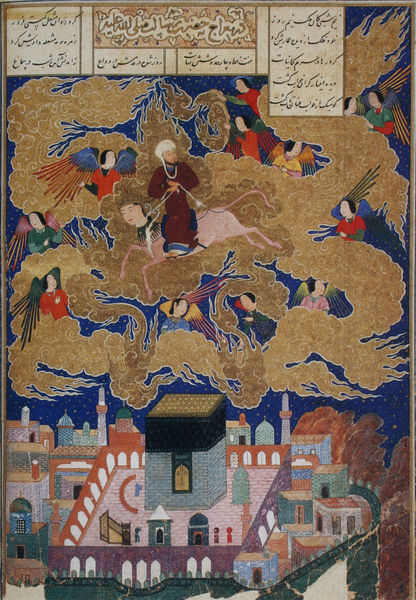
Titel: Das Mi´raj des Propheten
Künstler: (nicht gesichert)
Standort: London
Institution: British Library
Schlagwörter: blau, feuer, flügel, himmel, kopf, mann, wolken, bäume, gelb, grün, menschen, ocker, stadt, braun, bunt, fenster, grau, männer, orange, schwarz, tür, türkis, weiss, anlage, dach, gebäude, haus, rot, schloss, tier, wolke, muster, architektur, band, geschichte, samt, stein, häuser, gitter, kirche, figur, gold, blatt, rosa, pferd, reiter, rund, turm, engel, garten, reiten, ritt, schweif, japan, schrift, türen, dorf, dächer, mauer, dunkelgrün, violett, hof, vogelperspektive, geländer, schriftzeichen, tor, zinnen, aufsicht, punkte, buch, burg, kloster, moschee, orient, orientalisch, türme, palast, flug, festung, asien, sterne, sternenhimmel, seite, illustration, text, schach, arkaden, würfel, buchseite, chinesisch, arabisch, reh, kentaur, mischwesen, sage, mittelalter, fabelwesen, kentaurin, etagen, geschosse, tempel, heiligtum, zeilen, golden, männerkopf, mittelfeld, jerusalem, turban, miniatur, prophet, arabien, islam, drachen, drache, azur, himmelfahrt, geschoss, zinne, geist, hauser, minarett, minarette, pilger, buchillustration, buchmalerei, islamisch, persisch, koran, mohammed, kaaba, kabaa, mekka, medina, lapis, frauenkopf, wolkenband, isometrie, phantastisch, illuminiert, sternhimmel, menshcen, arab, pilgerstätte, tuban, iman, reitet